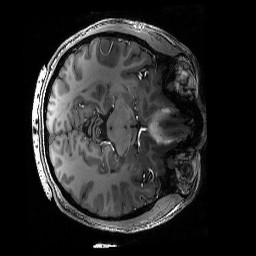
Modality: T1w
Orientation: axial
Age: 27
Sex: male
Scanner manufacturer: siemens
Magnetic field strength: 6.98 T
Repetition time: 3.1 s
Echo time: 0.00242 s